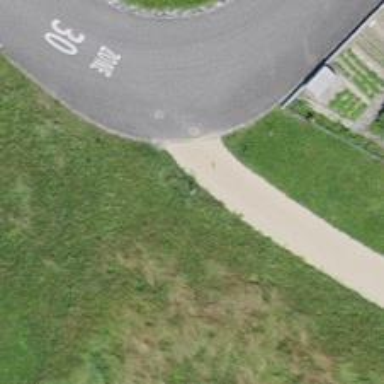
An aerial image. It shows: Bollard barrier.